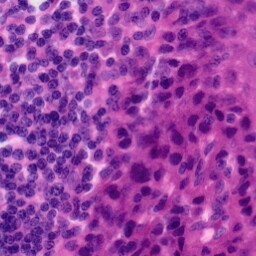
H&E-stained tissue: Tonsil